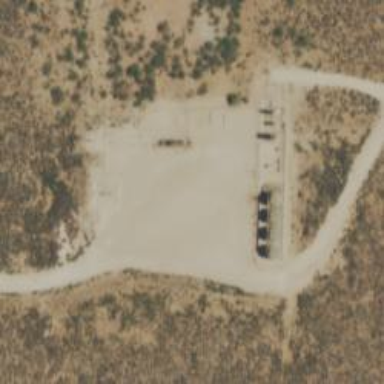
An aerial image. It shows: Petroleum well that is man-made.